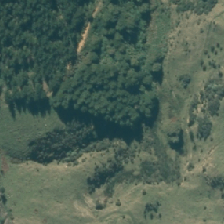
Land cover: broadleaved_indigenous_hardwood